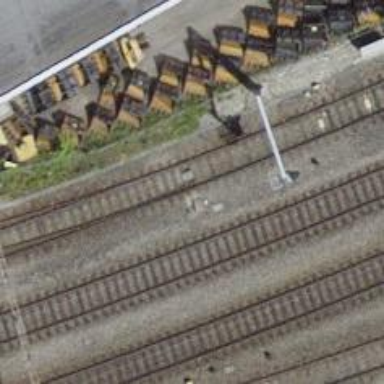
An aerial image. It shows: Railway switch.